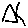
Label: triangle